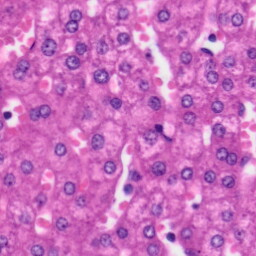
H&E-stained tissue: Liver